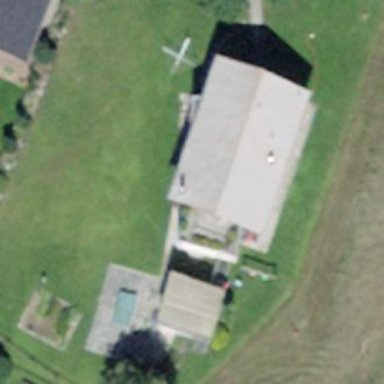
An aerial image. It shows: Detached building.